Aerial crown-view tile of a tropical tree (Barro Colorado Island, Panama), acquired 20241112:
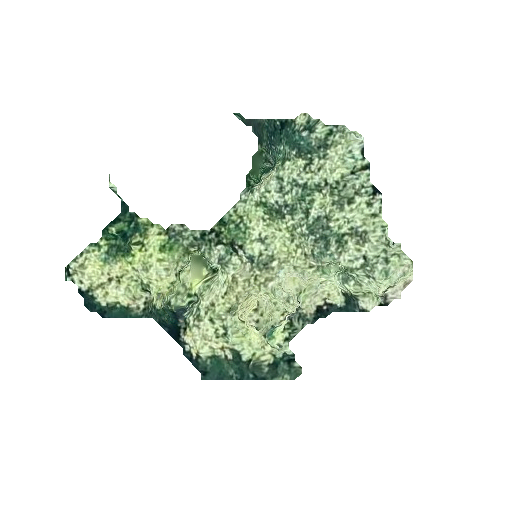
Species: Hieronyma alchorneoides
GBIF accepted scientific name: Hieronyma alchorneoides
Crown area: 76.234 m²